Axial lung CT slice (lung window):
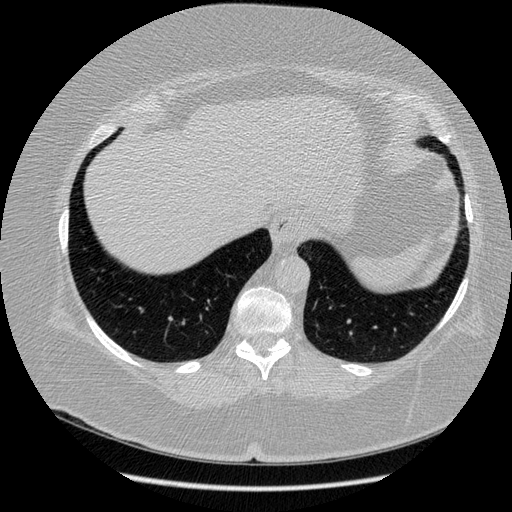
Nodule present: no